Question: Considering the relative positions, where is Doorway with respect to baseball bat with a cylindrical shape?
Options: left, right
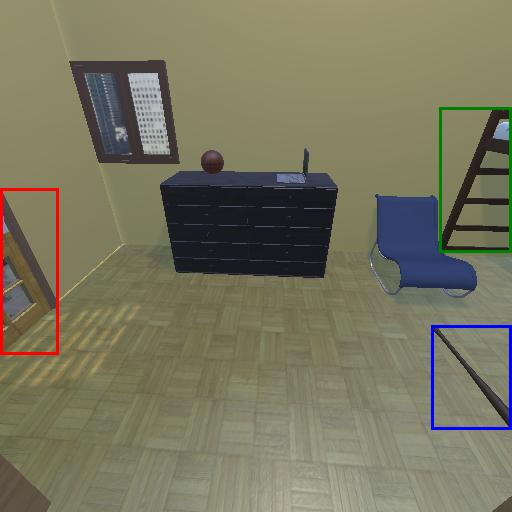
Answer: left